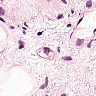
Metastatic tissue present: no